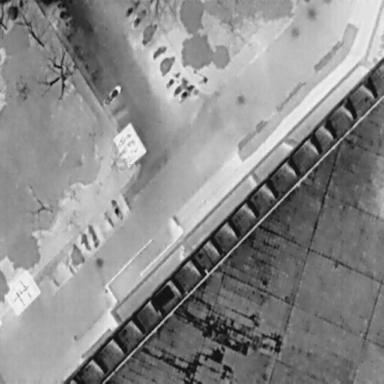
There are 13 Bicycles in the infrared image.